Field crop: maize
Growth stage: 2
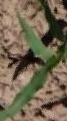
Species: maize